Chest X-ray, PA view. Patient: 57 years old, sex F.
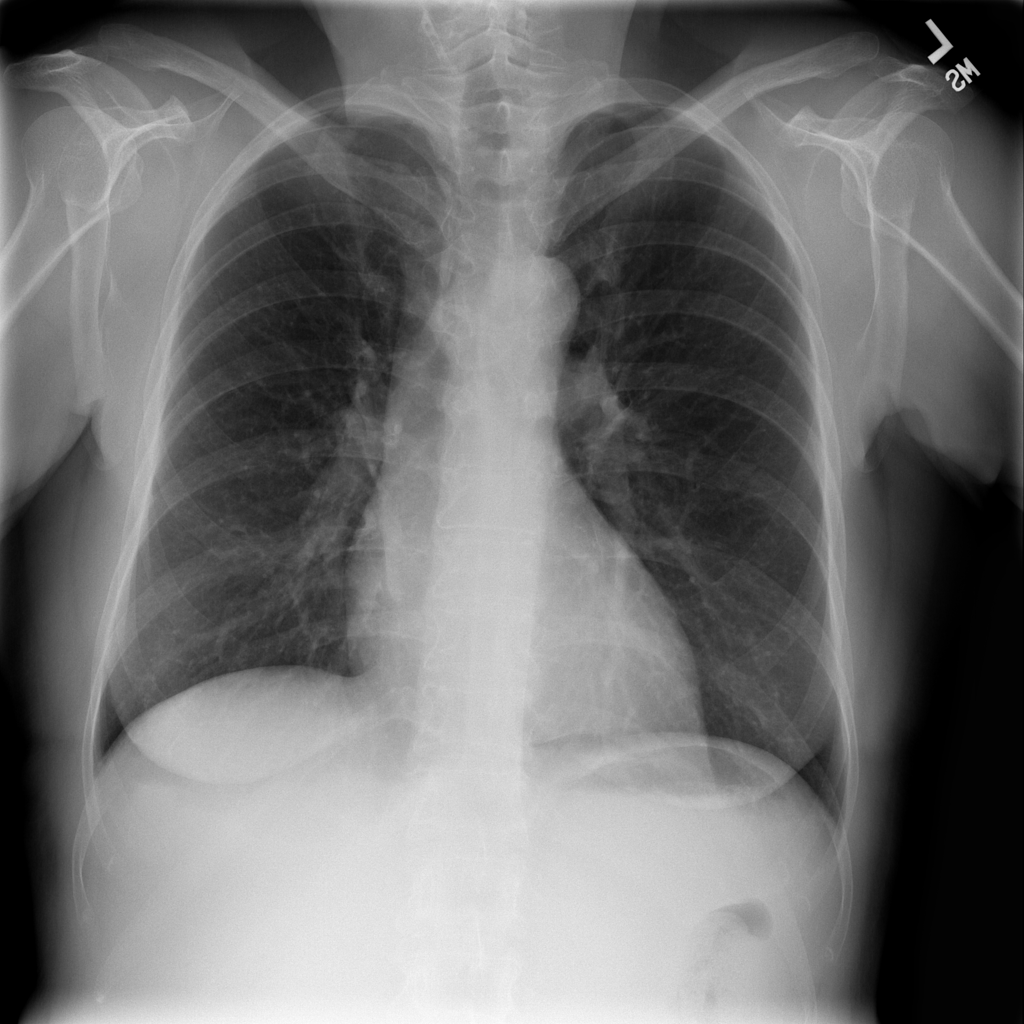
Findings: No Finding